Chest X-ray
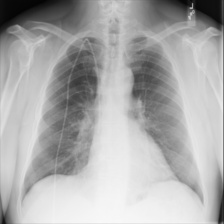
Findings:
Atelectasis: negative
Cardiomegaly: negative
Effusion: negative
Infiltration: negative
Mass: negative
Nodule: negative
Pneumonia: negative
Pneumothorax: negative
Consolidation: negative
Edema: negative
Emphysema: negative
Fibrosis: negative
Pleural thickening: negative
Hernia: negative